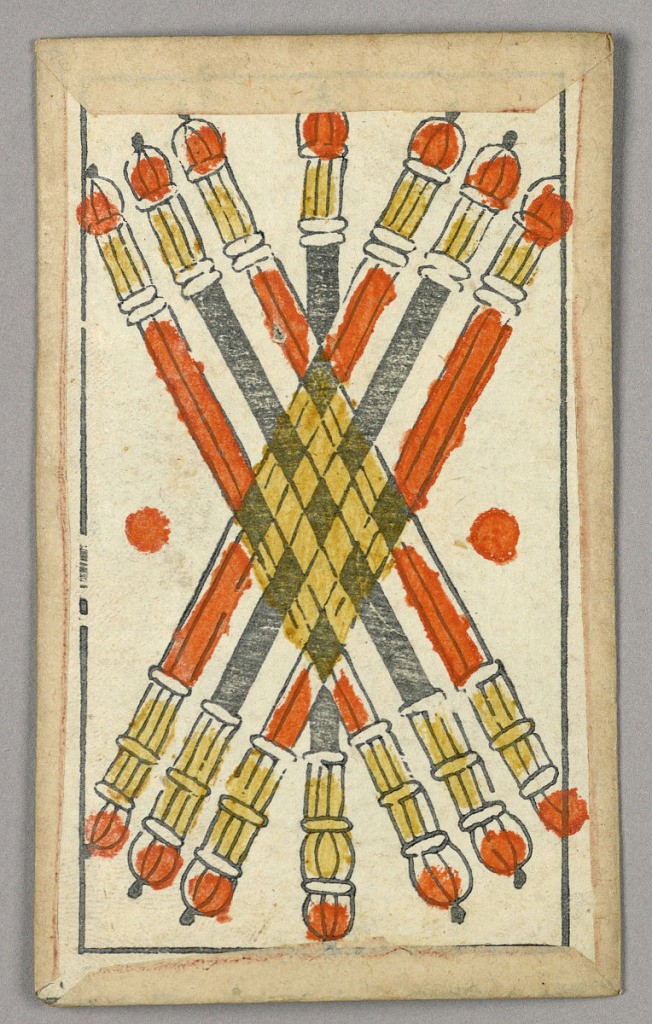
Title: Minchiate (Tarot) Playing Card
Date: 17th century
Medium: Stencil-colored woodblock print
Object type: Playing card
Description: Part of a set of Italian Minchiate playing cards.